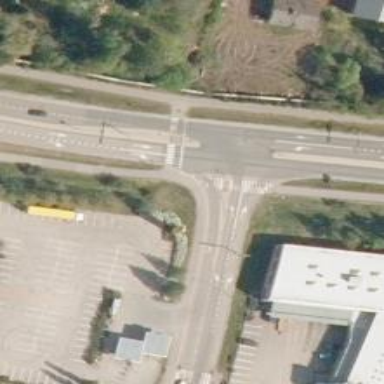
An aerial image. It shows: Road with "give way" sign.